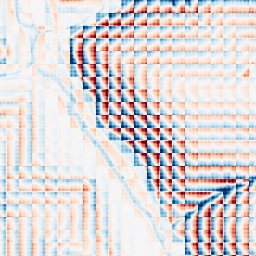
Category: wavelet
Decomposition family: wavelet_dwt
Decomposition parameters: wavelet: haar
level: 4
Upsampling method: sinc_hamming
Upsampling parameters: scale: 4
kernel_size: 4
Upsampling scale: 4